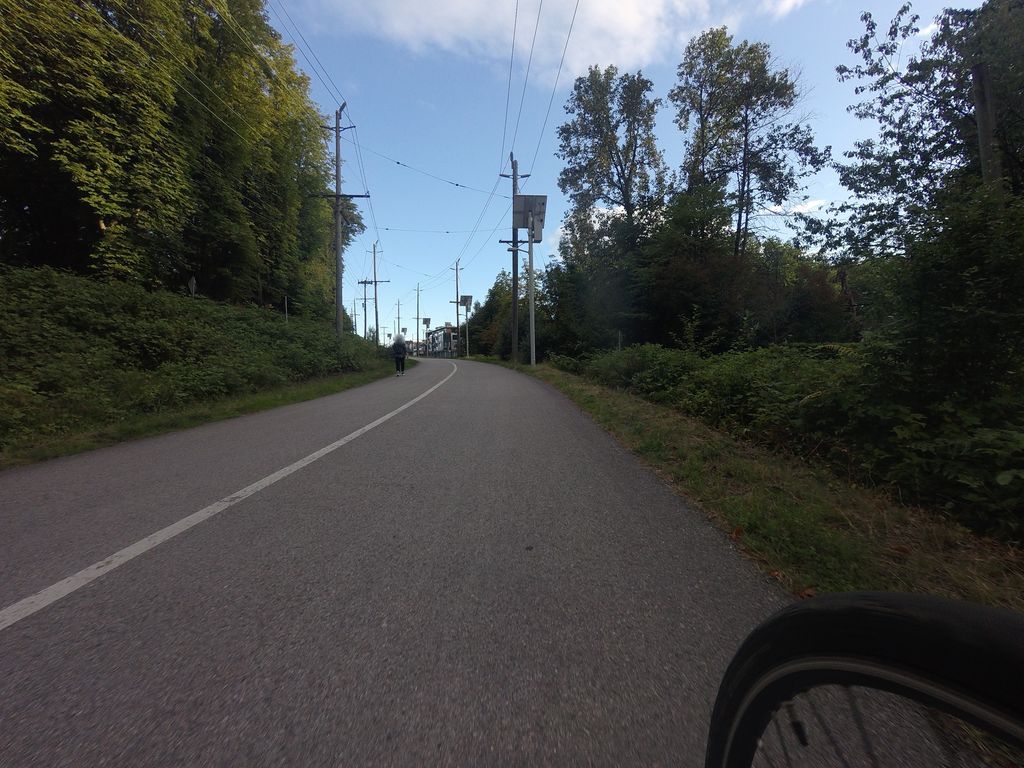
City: vancouver